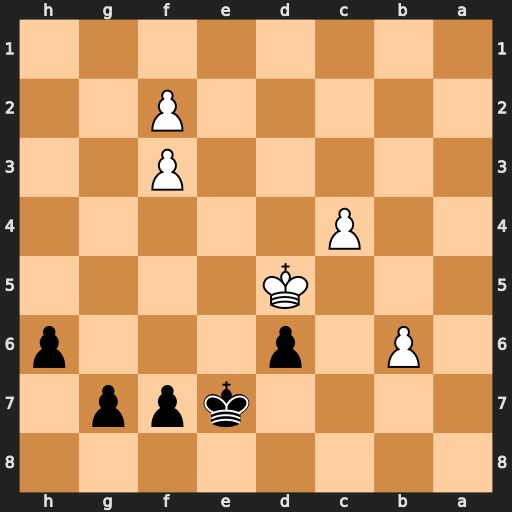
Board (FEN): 8/4kpp1/1P1p3p/3K4/2P5/5P2/5P2/8
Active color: b
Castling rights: -
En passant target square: -
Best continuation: Kd7 b7 Kc7 b8=R Kxb8 Kxd6 Kc8